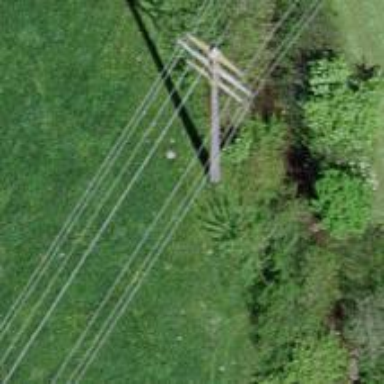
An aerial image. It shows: Concrete power pole.